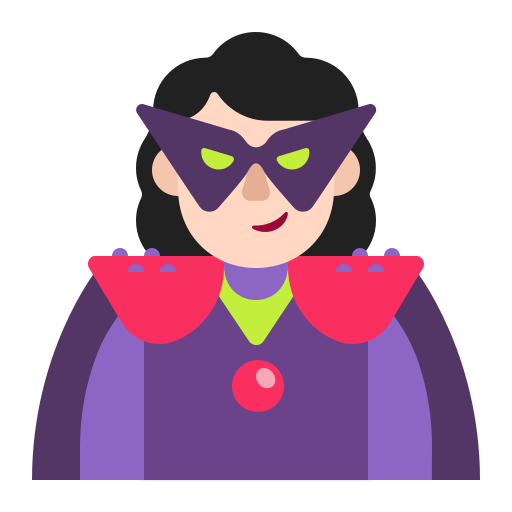
woman supervillain flat light